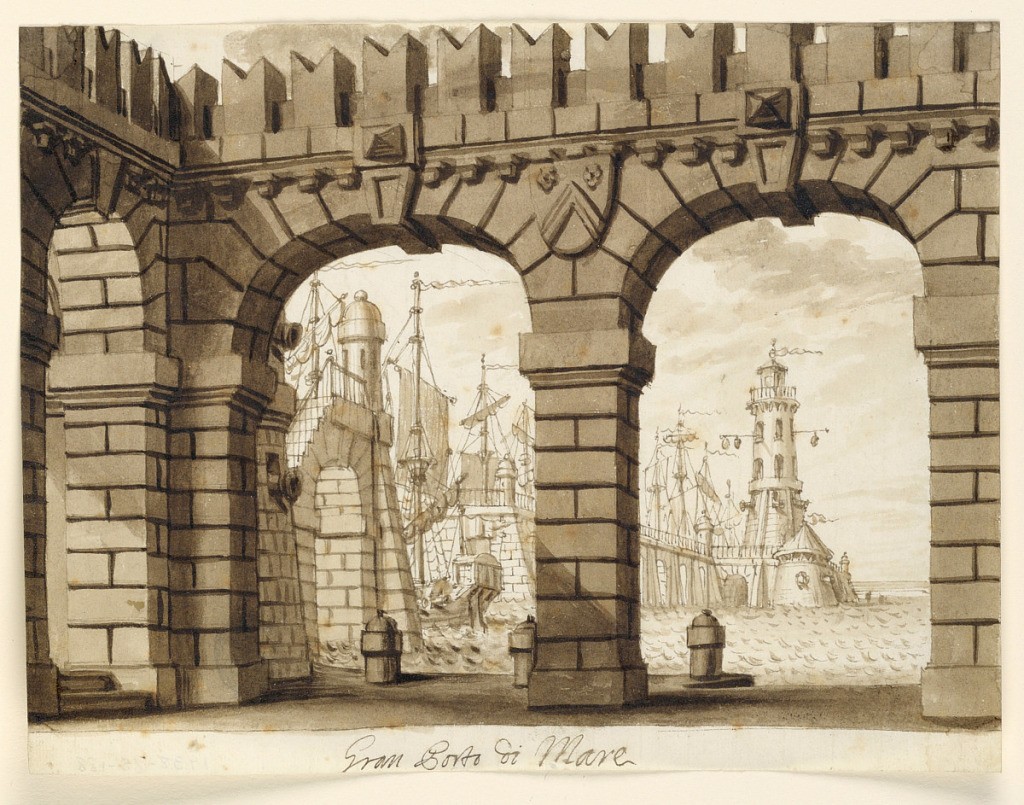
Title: Stage Design, Seaport
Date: early 19th century
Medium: Pen and brown ink, brush and brown wash on laid paper
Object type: Drawing
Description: Horizontal rectangle. View of port with lighthouse, piers, and boats through arcades decorated with coat of arms.